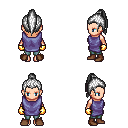
a pixel art fantasy rpg character, female body template, human, light skin, chain tabard jacket, teal pants, white long topknot hairstyle, gold gloves, brown shoes, four views (front, back, left, right), 2x2 character sprite sheet, small pixel art, hard edges, no anti-aliasing